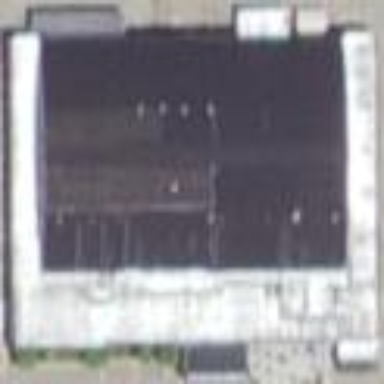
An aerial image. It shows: Building with bowling alley inside.